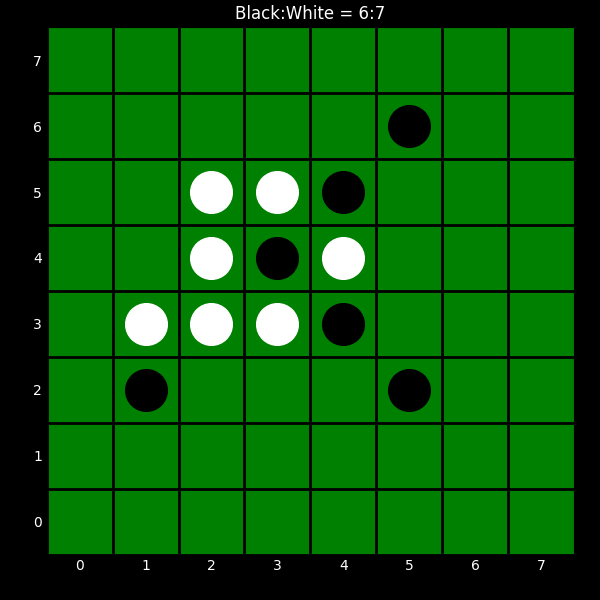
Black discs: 6
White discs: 7